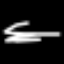
Label: chair